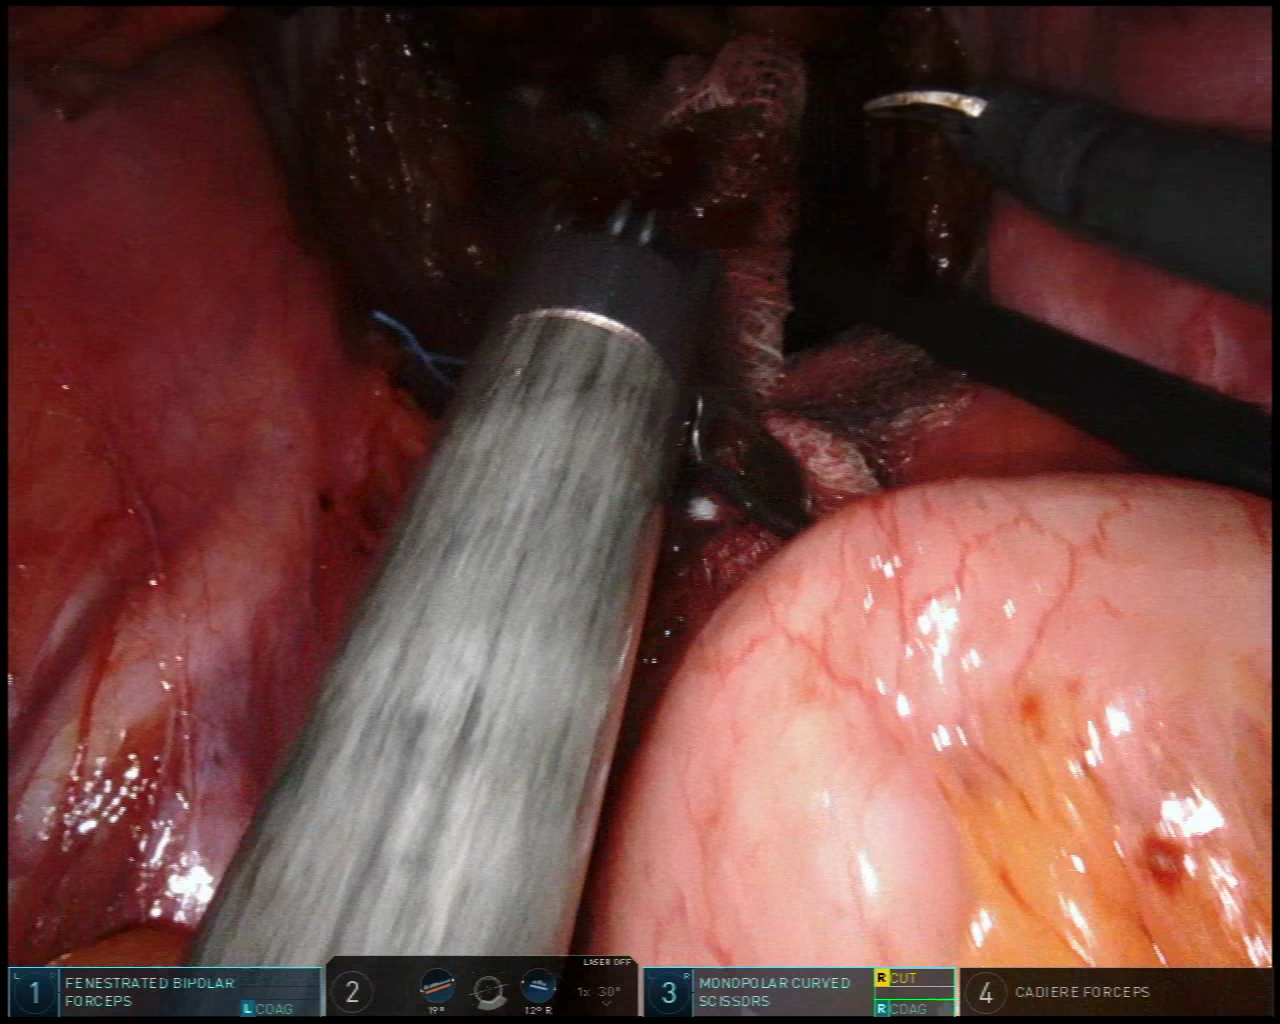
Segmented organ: ureter
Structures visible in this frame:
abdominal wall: yes
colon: no
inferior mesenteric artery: no
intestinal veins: no
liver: no
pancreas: no
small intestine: yes
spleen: no
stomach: no
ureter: yes
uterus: no
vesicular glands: no